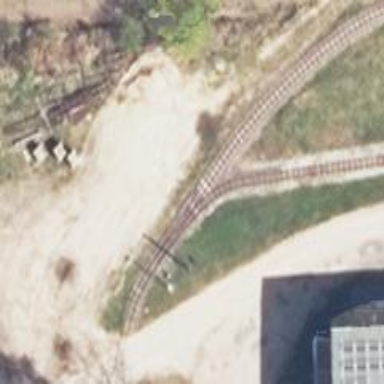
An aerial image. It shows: Railway switch.